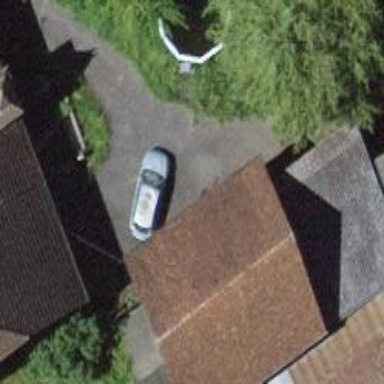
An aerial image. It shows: Barn.